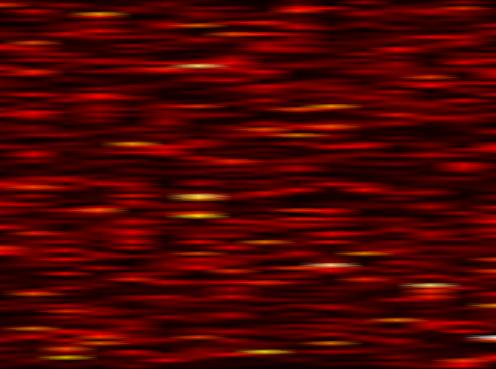
Label: UFMC